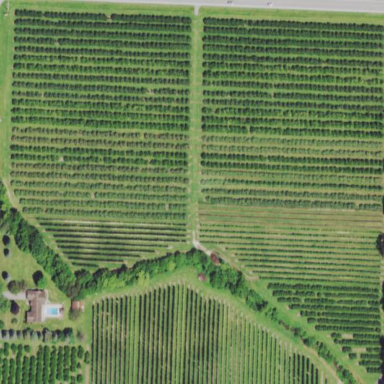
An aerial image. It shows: Orchard.